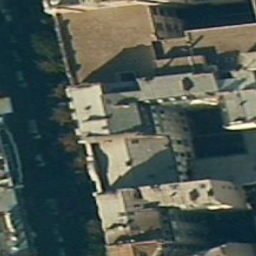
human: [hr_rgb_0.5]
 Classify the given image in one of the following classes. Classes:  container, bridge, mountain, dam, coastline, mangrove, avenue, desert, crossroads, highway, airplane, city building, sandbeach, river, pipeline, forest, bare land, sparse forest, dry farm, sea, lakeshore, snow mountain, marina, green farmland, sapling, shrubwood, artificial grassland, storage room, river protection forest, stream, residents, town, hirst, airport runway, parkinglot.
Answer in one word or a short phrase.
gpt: city building